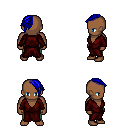
a pixel art fantasy rpg character, male body template, human, dark skin, red robe, teal pants, blue long mohawk hairstyle, four views (front, back, left, right), 2x2 character sprite sheet, small pixel art, hard edges, no anti-aliasing